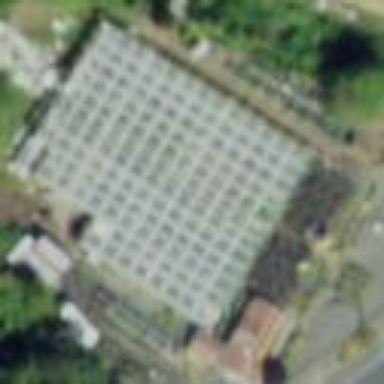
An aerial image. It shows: Greenhouse.